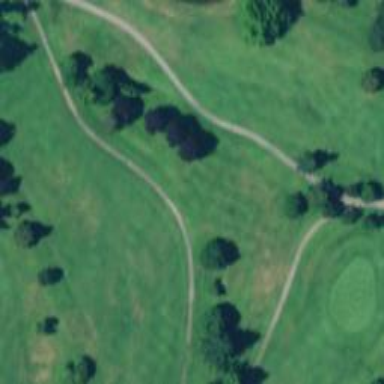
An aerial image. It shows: Service road designated as golf cart path.